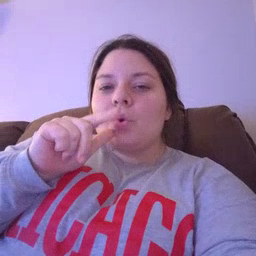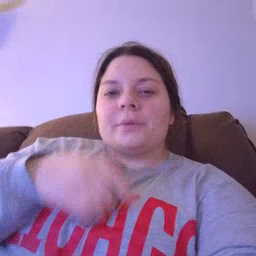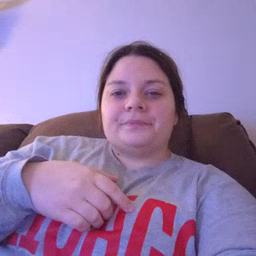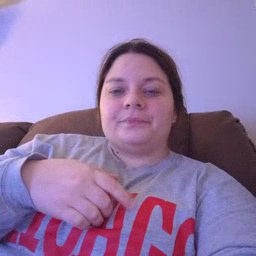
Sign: who